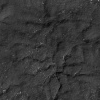
Atmospheric dust classification: not_dusty